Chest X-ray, PA view. Patient: 13 years old, sex M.
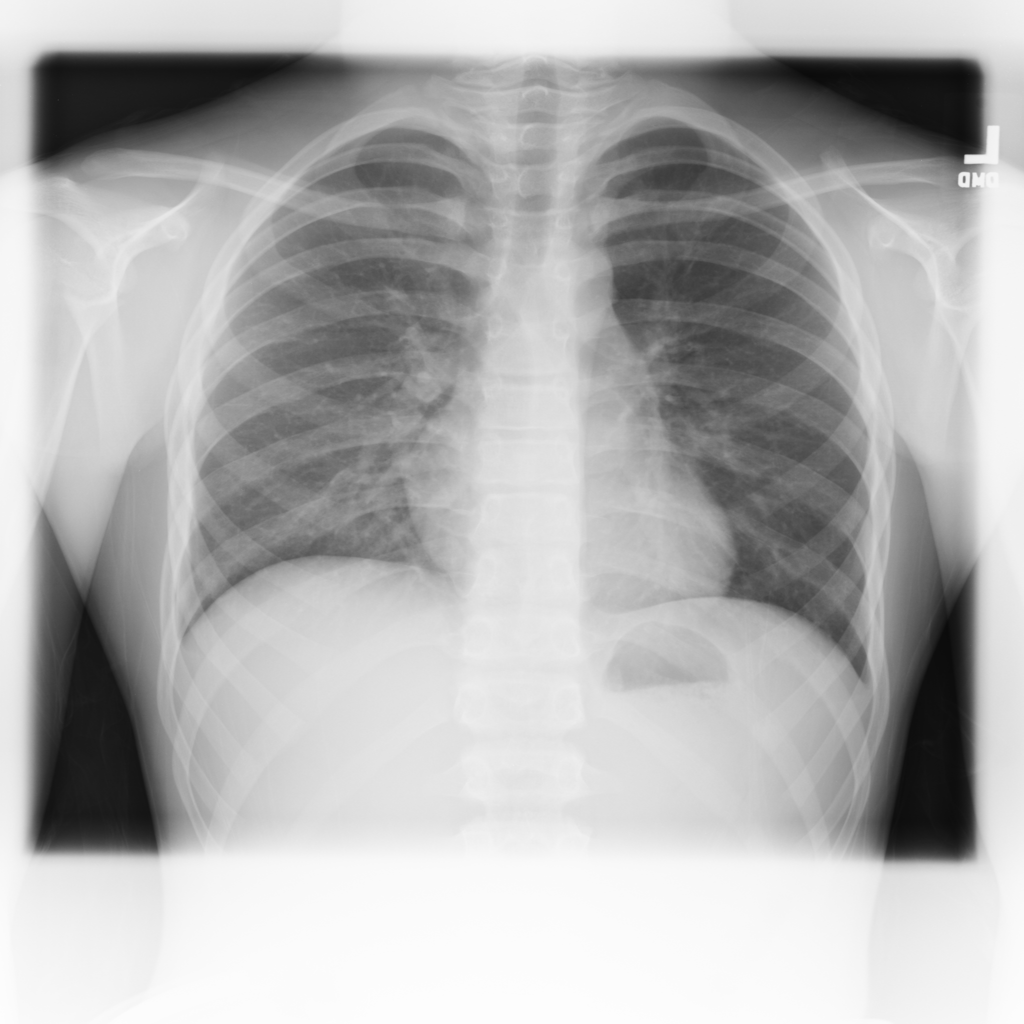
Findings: No Finding